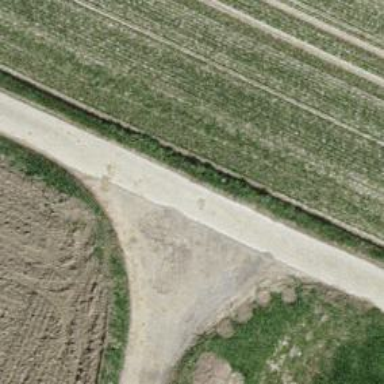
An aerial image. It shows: Track with grade1 tracktype.